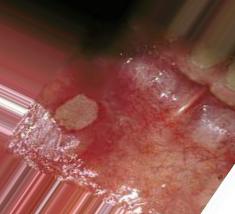
Condition: Mouth Ulcer